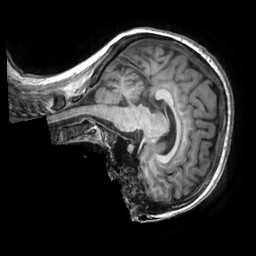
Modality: T1w
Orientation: sagittal
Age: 25
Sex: female
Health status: healthy
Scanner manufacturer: ge